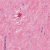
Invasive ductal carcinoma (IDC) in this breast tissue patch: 0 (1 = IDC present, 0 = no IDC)